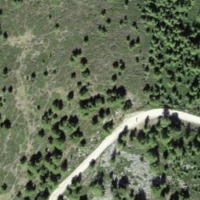
EUNIS habitat code: 41
Species observed at this site:
Vaccinium uliginosum